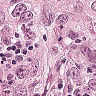
Metastatic tissue present: yes